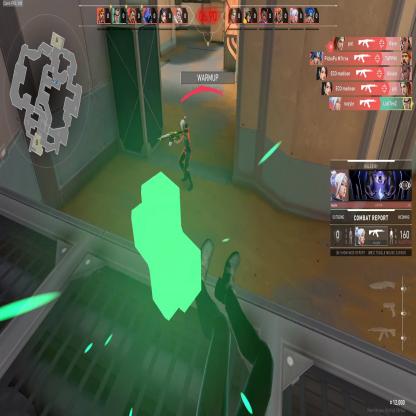
Label: enemy